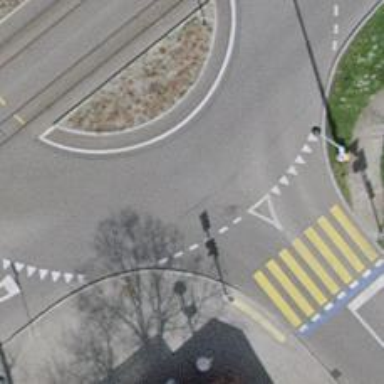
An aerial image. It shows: Asphalt road that is secondary route leading to roundabout.